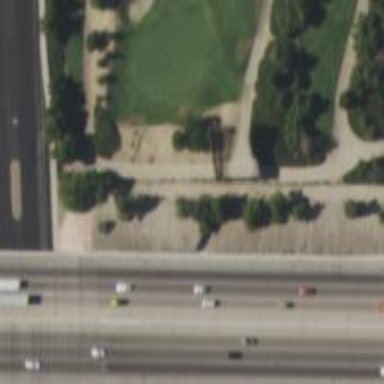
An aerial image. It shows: Asphalt path used as golf cart path.